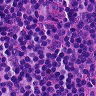
Metastatic tissue present: no